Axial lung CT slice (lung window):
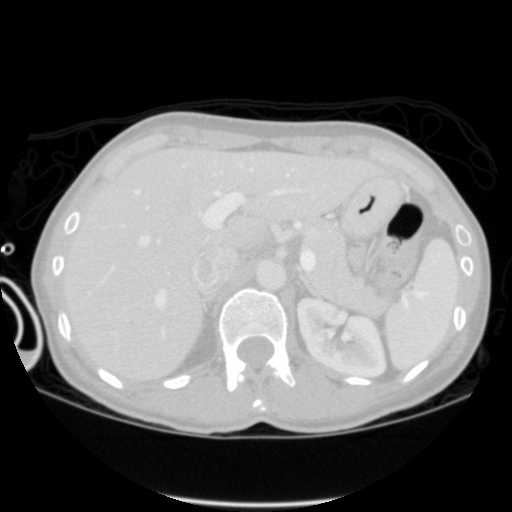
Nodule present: no